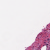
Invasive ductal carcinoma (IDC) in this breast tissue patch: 0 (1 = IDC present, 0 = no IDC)